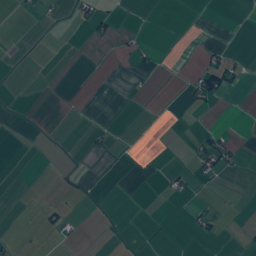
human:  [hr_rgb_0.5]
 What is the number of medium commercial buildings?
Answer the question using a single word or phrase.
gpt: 0

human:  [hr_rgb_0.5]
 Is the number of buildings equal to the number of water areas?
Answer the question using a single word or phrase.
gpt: no

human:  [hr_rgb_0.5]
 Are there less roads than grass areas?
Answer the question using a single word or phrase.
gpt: yes

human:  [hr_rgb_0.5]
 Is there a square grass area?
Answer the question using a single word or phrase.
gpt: no

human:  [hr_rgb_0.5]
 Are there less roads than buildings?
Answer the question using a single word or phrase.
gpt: yes

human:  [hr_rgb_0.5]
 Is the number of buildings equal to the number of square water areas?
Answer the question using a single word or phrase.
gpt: no

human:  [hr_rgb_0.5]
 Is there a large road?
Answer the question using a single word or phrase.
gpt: no

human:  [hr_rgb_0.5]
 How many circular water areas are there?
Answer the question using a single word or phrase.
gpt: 0

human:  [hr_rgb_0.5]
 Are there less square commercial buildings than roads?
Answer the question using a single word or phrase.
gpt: yes

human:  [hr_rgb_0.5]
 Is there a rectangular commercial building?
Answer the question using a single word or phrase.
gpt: yes

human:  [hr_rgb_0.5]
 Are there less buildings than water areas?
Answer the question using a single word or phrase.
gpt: no

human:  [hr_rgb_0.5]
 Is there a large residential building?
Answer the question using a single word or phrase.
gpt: no

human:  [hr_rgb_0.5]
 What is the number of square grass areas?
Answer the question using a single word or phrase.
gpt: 0

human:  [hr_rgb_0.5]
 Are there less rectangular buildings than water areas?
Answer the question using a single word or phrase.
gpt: no

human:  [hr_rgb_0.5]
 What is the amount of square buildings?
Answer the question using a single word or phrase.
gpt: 0

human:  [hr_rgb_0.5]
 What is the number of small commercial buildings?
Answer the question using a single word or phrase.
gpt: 5

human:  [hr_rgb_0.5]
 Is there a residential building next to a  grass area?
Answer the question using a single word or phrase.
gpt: yes

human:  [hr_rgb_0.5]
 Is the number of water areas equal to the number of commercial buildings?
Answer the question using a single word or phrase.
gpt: no

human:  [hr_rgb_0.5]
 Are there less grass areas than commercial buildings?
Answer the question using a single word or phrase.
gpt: no

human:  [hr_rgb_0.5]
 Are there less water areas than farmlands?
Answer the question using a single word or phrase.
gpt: yes

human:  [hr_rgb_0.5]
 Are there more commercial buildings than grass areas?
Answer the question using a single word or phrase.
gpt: no

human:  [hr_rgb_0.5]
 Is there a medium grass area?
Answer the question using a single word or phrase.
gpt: yes

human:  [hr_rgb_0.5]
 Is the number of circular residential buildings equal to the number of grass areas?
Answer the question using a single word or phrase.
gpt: no

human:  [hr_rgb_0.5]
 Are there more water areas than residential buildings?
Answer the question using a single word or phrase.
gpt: no

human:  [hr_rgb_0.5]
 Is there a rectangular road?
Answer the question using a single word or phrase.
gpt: no

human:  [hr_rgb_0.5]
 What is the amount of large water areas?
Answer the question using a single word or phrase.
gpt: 4

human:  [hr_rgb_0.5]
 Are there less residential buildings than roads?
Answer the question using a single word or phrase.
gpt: no

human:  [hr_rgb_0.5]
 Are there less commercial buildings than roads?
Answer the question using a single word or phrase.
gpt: yes

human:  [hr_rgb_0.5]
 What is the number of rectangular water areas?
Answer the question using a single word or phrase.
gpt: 0

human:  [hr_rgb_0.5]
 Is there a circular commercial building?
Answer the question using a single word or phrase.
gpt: no

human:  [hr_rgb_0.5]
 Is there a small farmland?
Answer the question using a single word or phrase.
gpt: no

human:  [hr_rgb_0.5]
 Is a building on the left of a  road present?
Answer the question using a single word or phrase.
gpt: yes

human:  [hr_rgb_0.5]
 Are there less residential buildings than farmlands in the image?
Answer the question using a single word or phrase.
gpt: no

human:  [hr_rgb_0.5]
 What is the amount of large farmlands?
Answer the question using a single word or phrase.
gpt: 44

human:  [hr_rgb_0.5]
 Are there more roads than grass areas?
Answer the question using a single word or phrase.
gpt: no

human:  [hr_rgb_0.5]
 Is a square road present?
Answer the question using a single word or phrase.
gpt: no